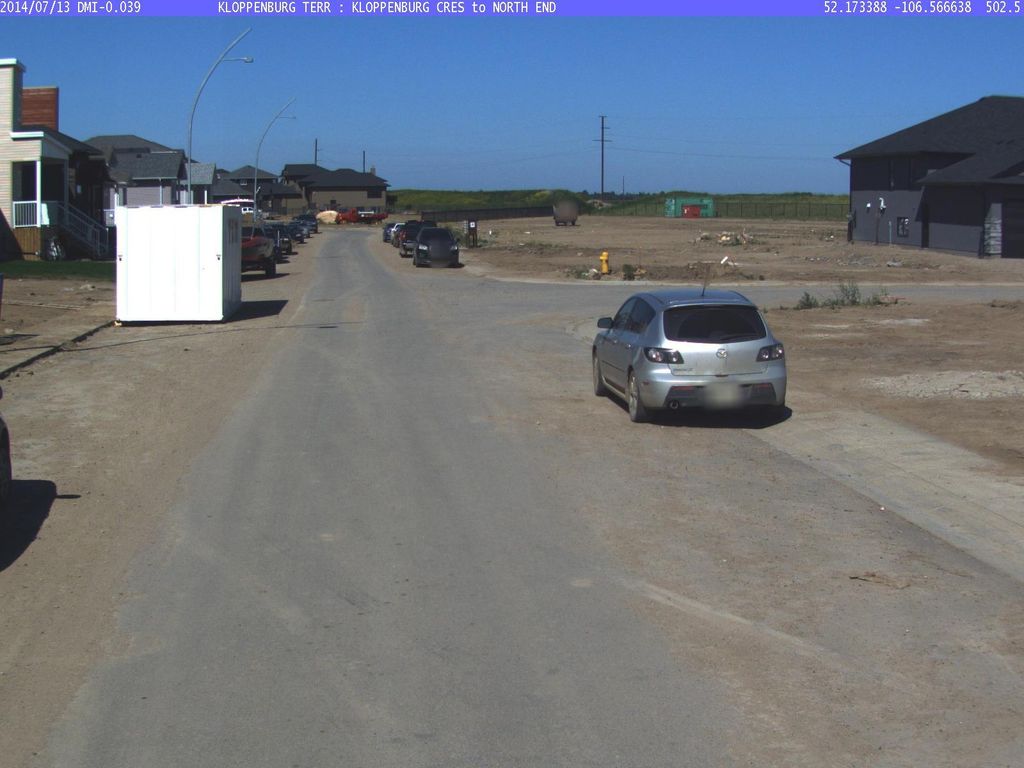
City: saskatoon